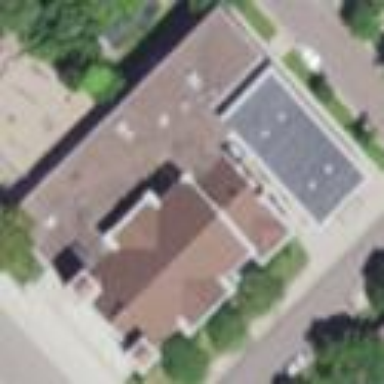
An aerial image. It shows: Community centre building.